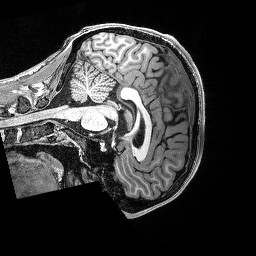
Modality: T1w
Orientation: sagittal
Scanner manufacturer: siemens
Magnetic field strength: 3 T
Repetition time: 2.53 s
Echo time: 0.0033 s